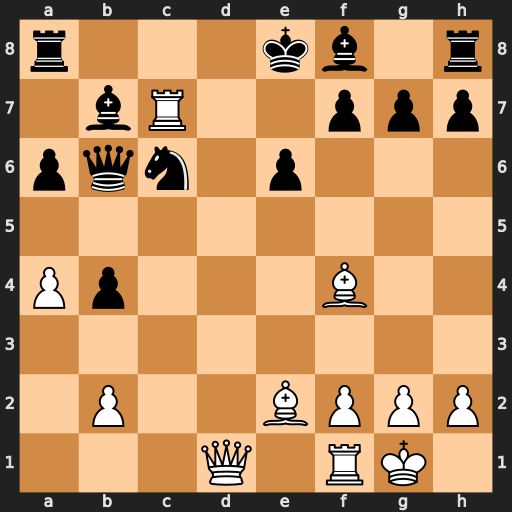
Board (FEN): r3kb1r/1bR2ppp/pqn1p3/8/Pp3B2/8/1P2BPPP/3Q1RK1
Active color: w
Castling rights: kq
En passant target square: -
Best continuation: Qd7#